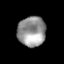
Tissue: prostate
Cell type: Epithelial cells
Senescence score: 0.2779
Nuclear area (px): 820
Mean DAPI intensity: 149.851